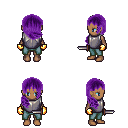
a pixel art fantasy rpg character, female body template, human, dark skin, steel chest armor, teal pants, purple right-swept hairstyle, gold gloves, dagger, four views (front, back, left, right), 2x2 character sprite sheet, small pixel art, hard edges, no anti-aliasing